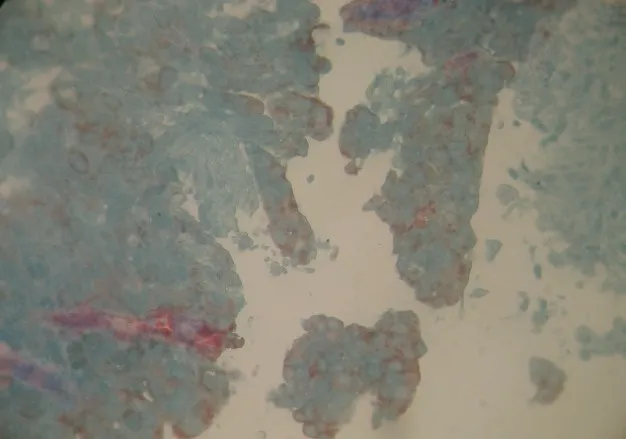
Biopsy of the peritoneal nodules shows positive staining CK7 on immunohistochemistry.
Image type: pathology (immunostaining)